Interaction volume radius: 5 \u00c5
Interaction volume height: 10 \u00c5
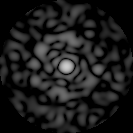
Disorder parameter: 0.8802